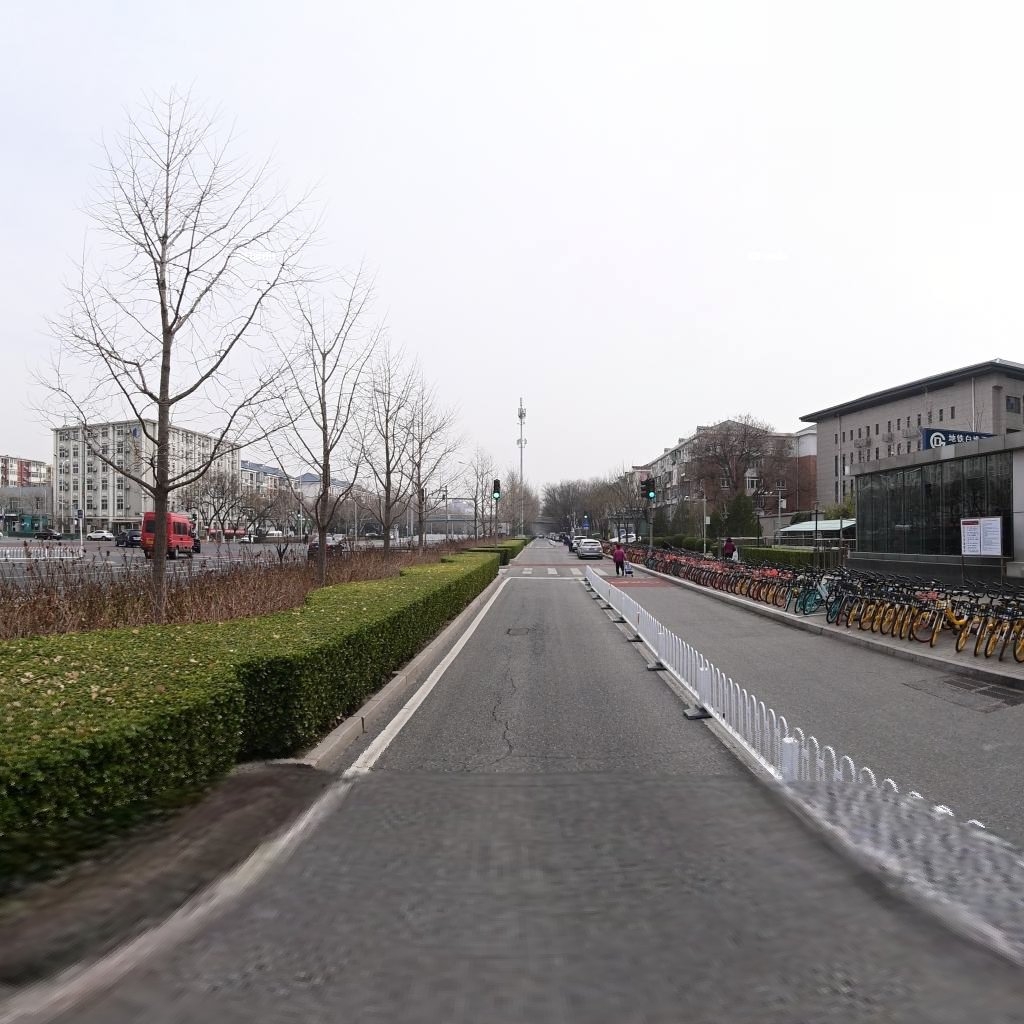
Region: Haidian
Road damage annotations: longitudinal crack, transverse crack